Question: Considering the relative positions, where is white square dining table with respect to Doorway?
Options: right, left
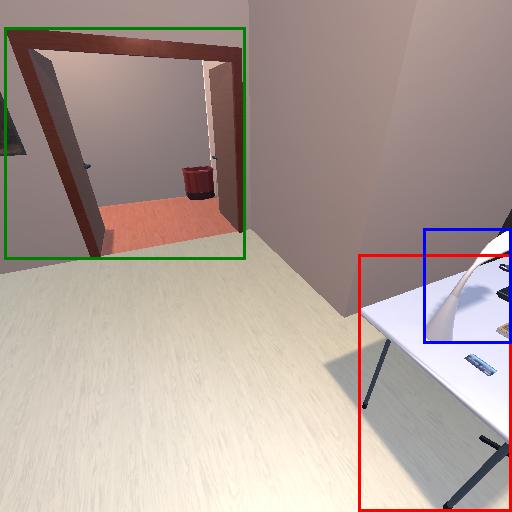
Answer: right